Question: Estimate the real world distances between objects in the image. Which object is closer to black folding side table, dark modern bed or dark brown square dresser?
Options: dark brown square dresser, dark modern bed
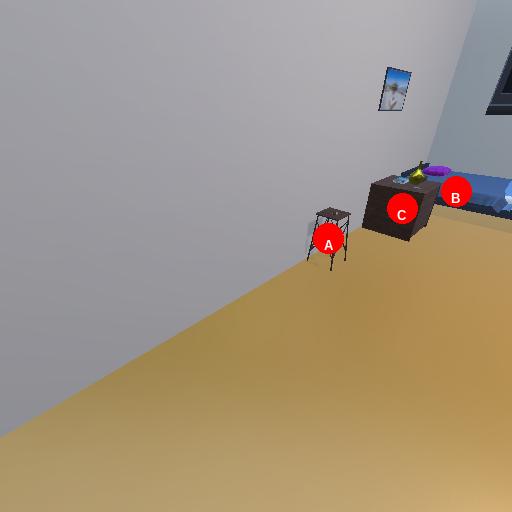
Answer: dark brown square dresser